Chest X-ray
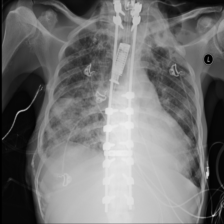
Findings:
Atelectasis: negative
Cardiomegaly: negative
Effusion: negative
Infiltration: negative
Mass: negative
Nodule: negative
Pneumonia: negative
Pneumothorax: negative
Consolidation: negative
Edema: negative
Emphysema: negative
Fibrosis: negative
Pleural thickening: negative
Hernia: negative